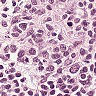
Metastatic tissue present: no